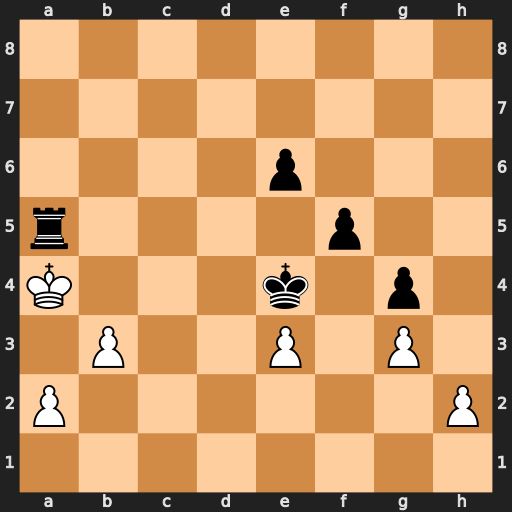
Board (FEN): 8/8/4p3/r4p2/K3k1p1/1P2P1P1/P6P/8
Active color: w
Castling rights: -
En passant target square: -
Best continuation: Kxa5 Kxe3 b4 e5 b5